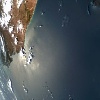
Label: water